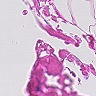
Metastatic tissue present: no